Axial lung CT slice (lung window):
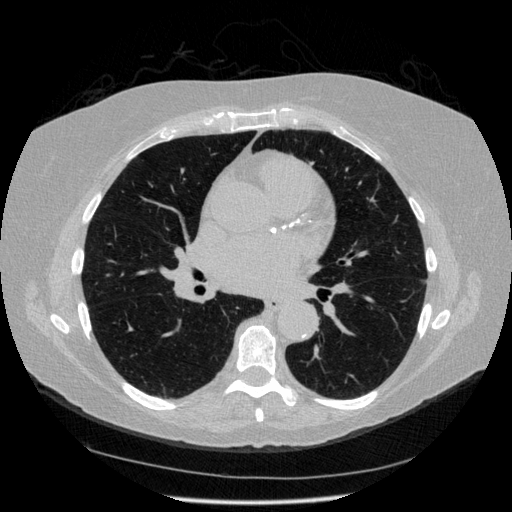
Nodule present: no